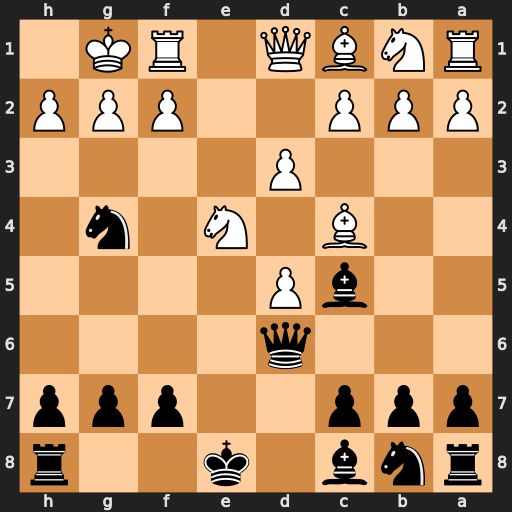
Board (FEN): rnb1k2r/ppp2ppp/3q4/2bP4/2B1N1n1/3P4/PPP2PPP/RNBQ1RK1
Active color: b
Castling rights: kq
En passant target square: -
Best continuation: Qxh2#